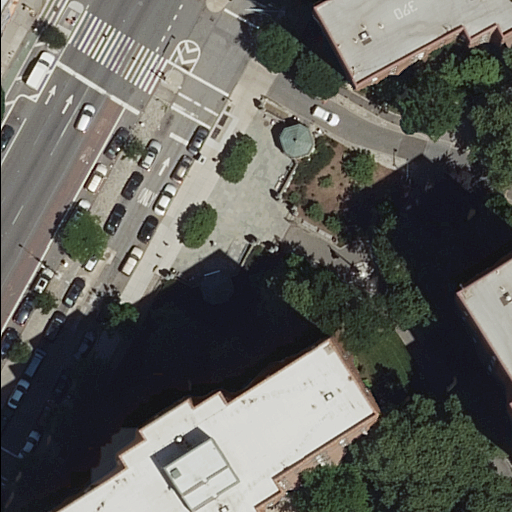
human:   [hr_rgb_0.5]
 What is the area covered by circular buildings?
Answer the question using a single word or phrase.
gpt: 0m2

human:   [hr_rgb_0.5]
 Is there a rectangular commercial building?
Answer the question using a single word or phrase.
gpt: no

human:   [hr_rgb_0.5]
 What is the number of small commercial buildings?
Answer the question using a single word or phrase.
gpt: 0

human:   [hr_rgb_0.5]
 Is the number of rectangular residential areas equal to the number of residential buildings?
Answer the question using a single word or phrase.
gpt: no

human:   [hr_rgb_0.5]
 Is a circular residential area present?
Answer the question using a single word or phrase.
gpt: no

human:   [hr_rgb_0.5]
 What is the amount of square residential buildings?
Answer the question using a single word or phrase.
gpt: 0

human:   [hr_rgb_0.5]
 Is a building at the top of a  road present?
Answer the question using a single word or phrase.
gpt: yes

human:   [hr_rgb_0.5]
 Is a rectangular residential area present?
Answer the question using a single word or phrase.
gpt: yes

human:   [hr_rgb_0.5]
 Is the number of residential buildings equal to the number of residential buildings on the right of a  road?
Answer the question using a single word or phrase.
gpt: no

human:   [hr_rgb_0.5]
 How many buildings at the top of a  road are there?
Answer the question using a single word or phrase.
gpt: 2

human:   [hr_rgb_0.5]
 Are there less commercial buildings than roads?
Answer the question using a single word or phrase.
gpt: yes

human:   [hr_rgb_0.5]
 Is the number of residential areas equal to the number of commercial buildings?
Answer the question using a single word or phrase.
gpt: no

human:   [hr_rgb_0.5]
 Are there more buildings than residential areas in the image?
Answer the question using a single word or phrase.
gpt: yes

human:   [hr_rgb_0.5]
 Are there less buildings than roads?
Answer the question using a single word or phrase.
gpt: yes

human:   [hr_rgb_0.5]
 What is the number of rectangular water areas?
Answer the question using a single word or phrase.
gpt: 0

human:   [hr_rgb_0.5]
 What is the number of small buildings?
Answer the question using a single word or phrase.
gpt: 2

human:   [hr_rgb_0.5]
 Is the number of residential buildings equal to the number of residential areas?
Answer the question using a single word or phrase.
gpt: no

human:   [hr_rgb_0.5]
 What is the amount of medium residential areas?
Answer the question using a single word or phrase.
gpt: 0

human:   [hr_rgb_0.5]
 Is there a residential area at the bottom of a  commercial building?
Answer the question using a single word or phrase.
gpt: no

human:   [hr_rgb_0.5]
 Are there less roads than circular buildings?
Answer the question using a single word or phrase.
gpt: no

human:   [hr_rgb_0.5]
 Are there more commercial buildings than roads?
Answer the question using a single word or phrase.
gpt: no

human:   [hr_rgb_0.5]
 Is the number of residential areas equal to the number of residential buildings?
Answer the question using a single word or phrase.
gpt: no

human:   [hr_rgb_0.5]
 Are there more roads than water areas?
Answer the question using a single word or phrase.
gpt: yes

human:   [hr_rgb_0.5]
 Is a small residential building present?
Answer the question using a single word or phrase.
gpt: yes

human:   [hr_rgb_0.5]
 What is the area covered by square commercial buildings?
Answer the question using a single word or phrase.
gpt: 0m2

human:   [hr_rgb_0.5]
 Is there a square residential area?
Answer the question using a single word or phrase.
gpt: no

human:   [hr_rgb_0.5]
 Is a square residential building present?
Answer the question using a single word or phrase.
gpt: no

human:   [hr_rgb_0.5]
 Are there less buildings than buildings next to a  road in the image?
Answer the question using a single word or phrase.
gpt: no

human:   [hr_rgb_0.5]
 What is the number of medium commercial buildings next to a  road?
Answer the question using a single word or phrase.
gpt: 0

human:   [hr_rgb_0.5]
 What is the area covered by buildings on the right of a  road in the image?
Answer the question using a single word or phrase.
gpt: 1598m2

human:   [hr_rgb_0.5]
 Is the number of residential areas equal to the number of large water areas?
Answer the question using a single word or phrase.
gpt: no

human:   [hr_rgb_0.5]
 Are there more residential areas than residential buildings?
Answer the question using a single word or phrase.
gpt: no

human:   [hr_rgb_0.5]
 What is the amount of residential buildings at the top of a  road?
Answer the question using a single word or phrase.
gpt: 2

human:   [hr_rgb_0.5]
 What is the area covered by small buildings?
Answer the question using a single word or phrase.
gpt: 41m2

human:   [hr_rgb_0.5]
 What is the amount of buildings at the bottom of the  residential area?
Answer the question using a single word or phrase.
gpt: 0

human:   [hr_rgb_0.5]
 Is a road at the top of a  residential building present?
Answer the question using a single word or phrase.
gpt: yes